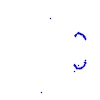
Particle: proton